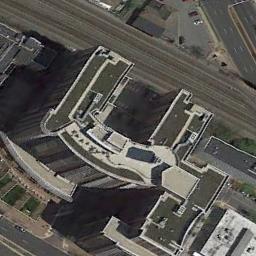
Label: commercial_area